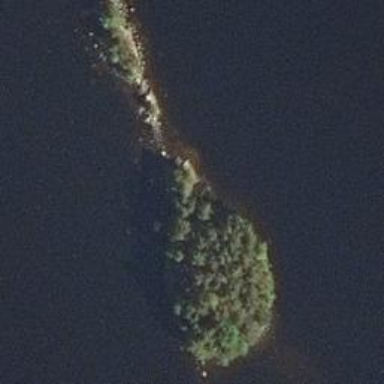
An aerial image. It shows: Islet.